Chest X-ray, PA view. Patient: 30 years old, sex F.
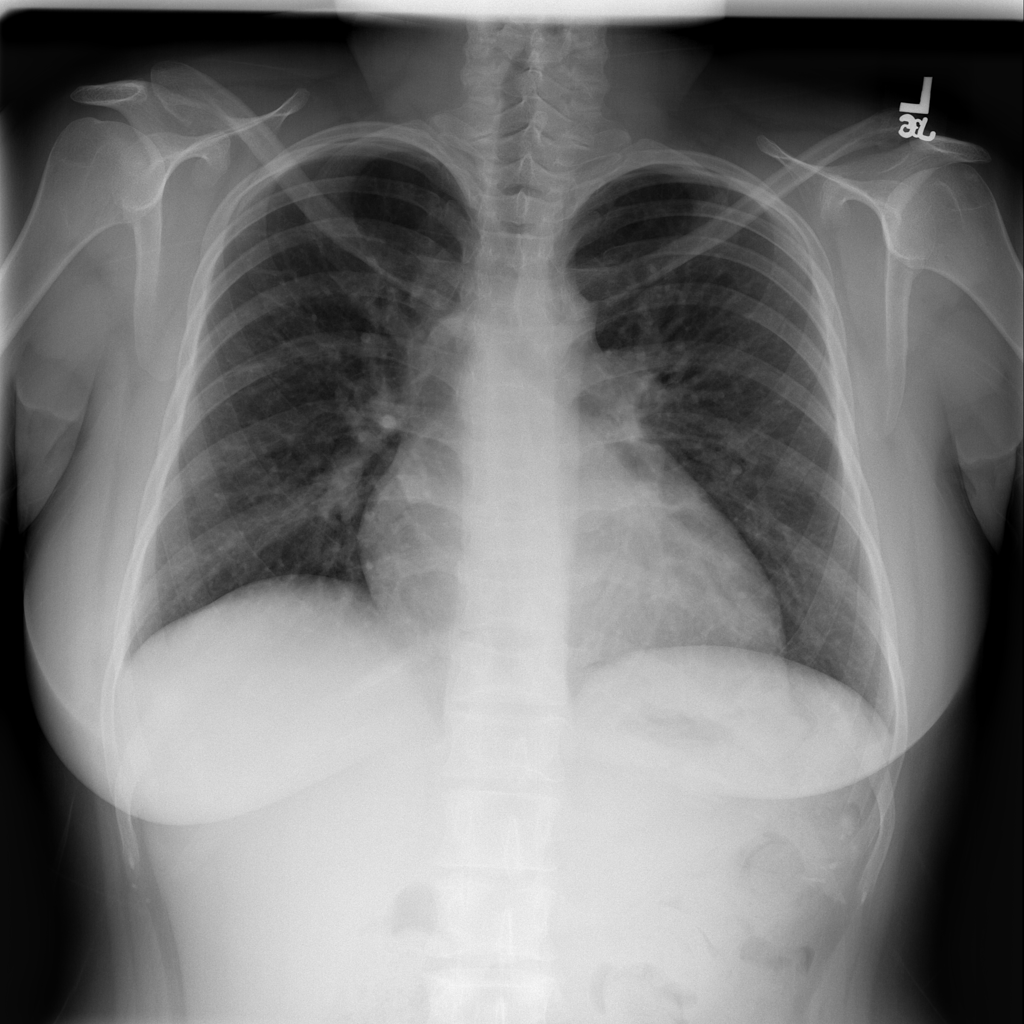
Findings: Cardiomegaly